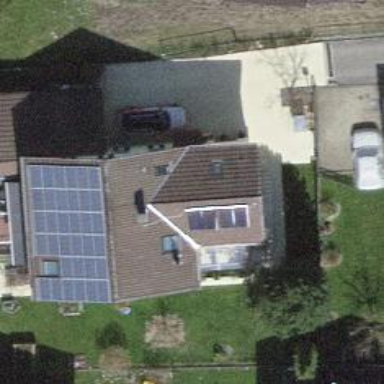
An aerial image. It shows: Solar power generator utilizing photovoltaic technology with solar photovoltaic panels.